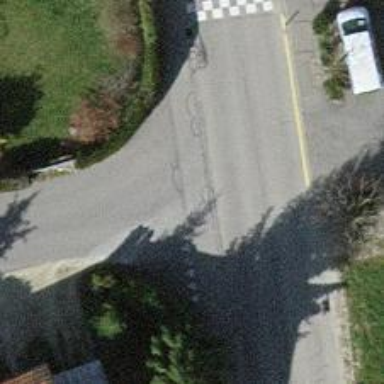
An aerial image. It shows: Asphalt road with unmarked crossing.